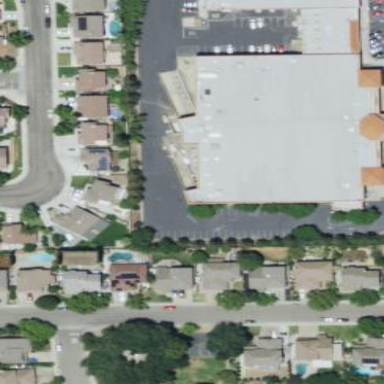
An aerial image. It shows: Part of building that houses supermarket.